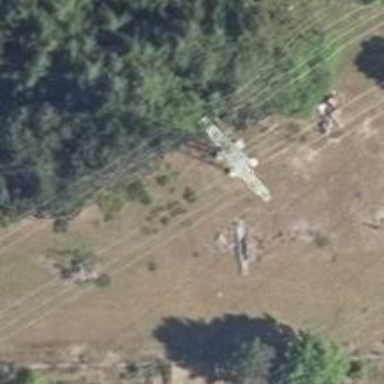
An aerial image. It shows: Power line is depicted.